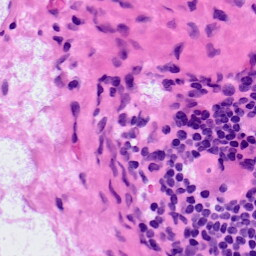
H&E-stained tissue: LymphNode